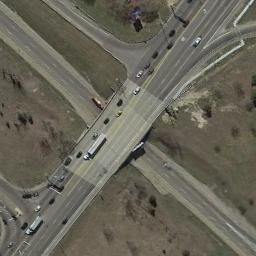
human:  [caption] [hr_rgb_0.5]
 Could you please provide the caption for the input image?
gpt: A lot of cars are on the overpass .

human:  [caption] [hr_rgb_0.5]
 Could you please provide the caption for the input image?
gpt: There are two overpasses and three lakes in this area .

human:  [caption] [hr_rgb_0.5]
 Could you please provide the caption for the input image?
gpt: The overpass is next to the bare land with some cars .

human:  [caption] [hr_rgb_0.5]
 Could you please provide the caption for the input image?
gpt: The overpass is over the roads on the clearing .

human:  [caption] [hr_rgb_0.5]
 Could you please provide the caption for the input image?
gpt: There are bare land around the overpass .